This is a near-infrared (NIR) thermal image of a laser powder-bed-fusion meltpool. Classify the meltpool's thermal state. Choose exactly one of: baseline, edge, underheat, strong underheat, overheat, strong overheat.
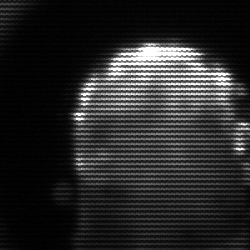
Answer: baseline